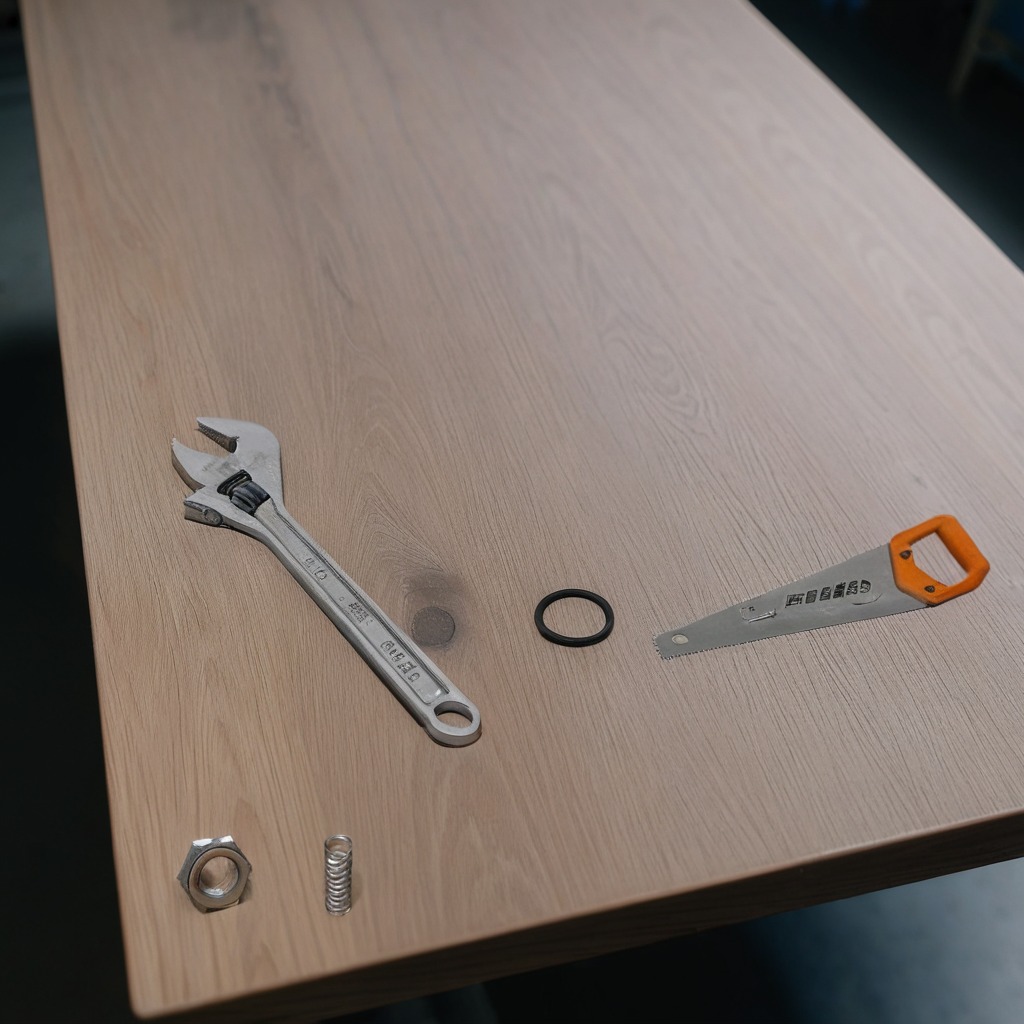
A rubber o-ring, a coiled metal spring, a handheld metal saw, a metal nut, and a wrench are lying on the old table.